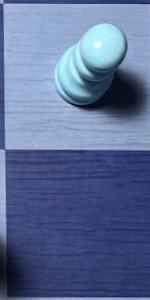
Label: Empty